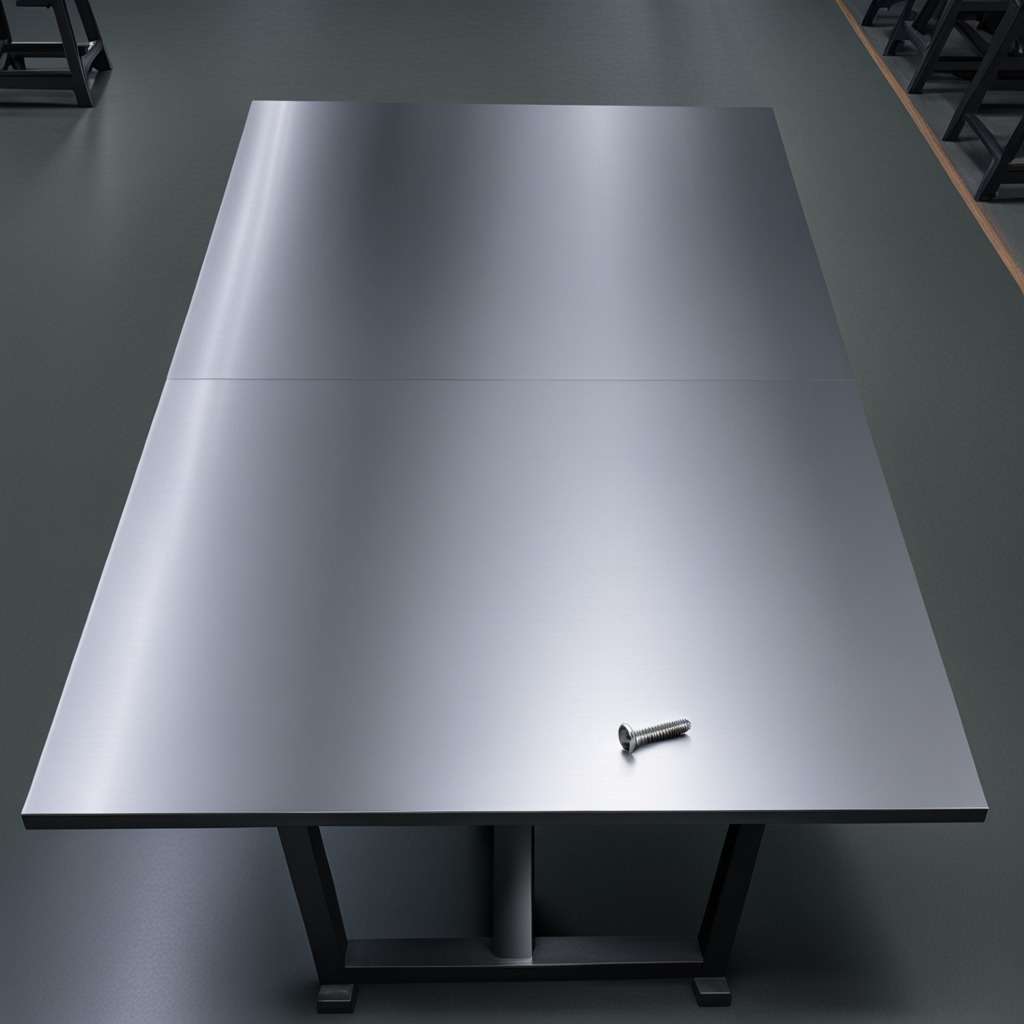
A metal screw is lying on the tabletop in the basement.